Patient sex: M
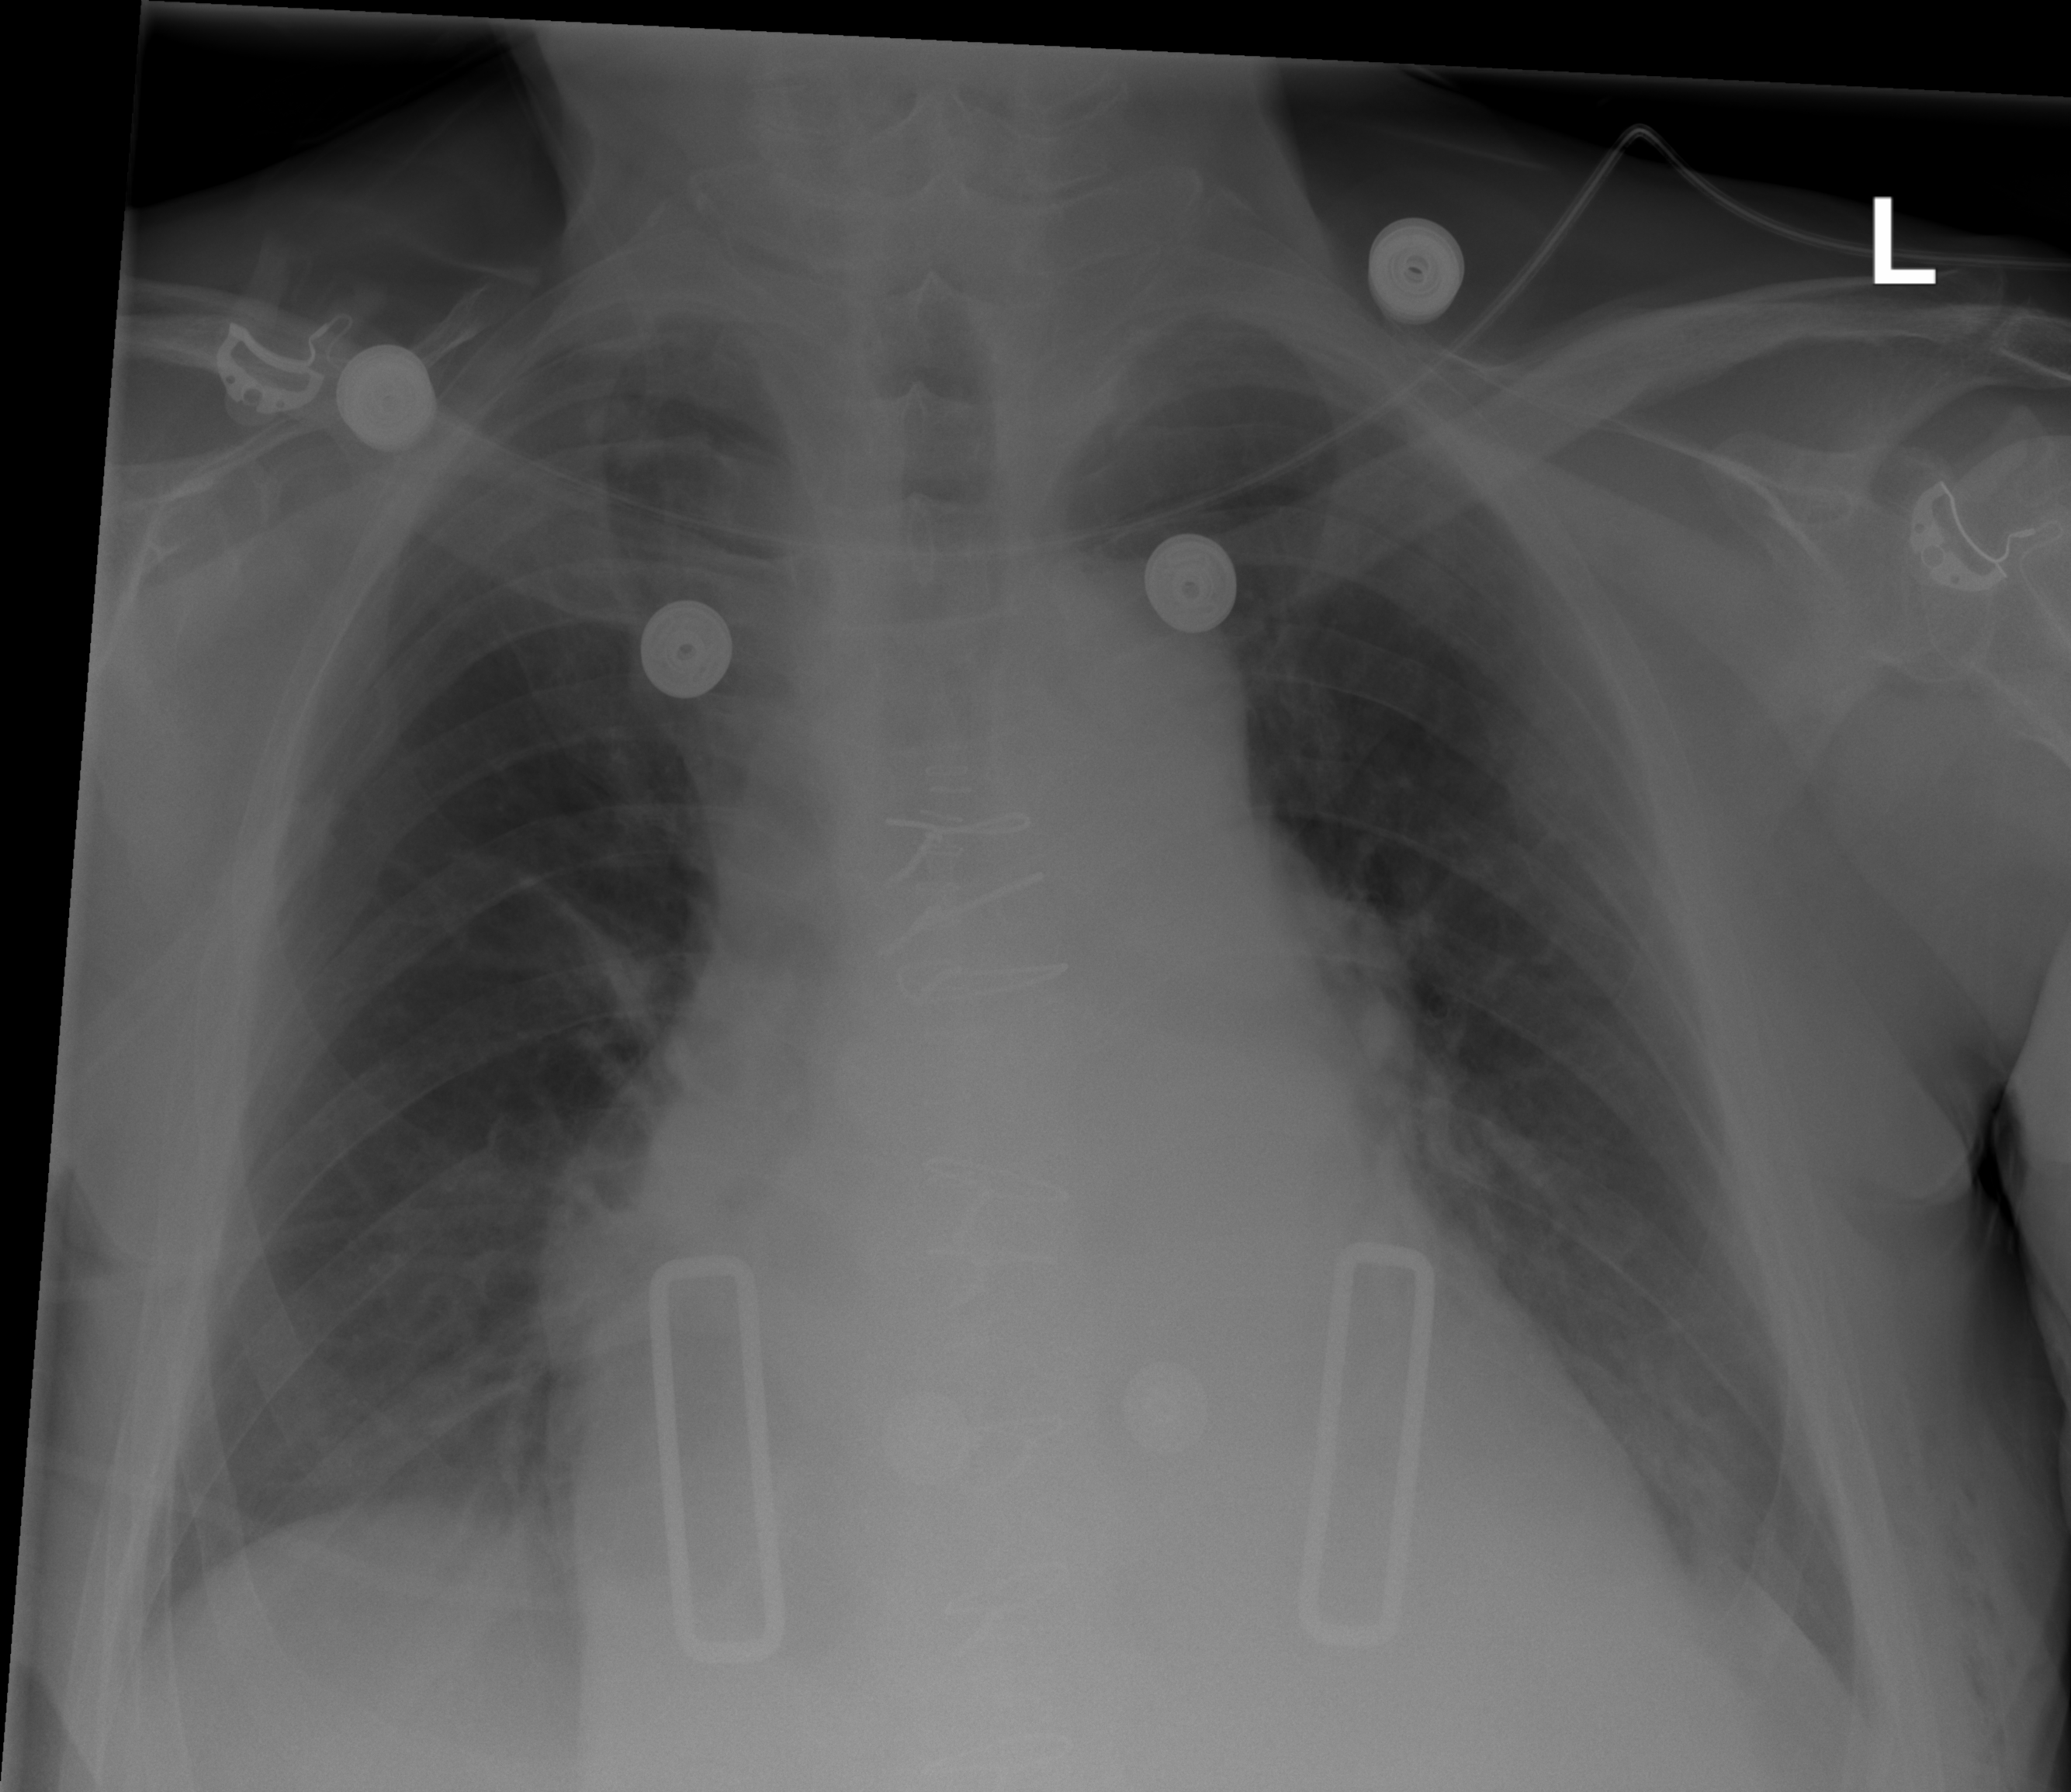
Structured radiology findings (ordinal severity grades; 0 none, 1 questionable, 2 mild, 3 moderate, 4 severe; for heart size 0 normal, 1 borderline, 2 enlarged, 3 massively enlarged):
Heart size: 3
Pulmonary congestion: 0
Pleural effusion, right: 0
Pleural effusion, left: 1
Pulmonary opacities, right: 0
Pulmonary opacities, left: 0
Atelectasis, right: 2
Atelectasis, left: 2